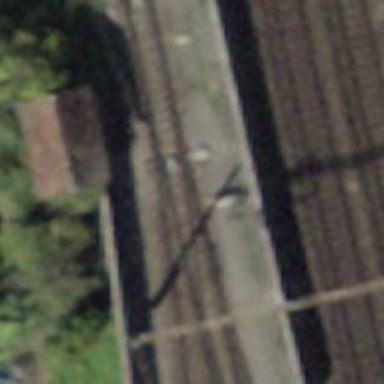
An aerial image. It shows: Railway switch.